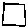
Label: square